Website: apple
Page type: cart
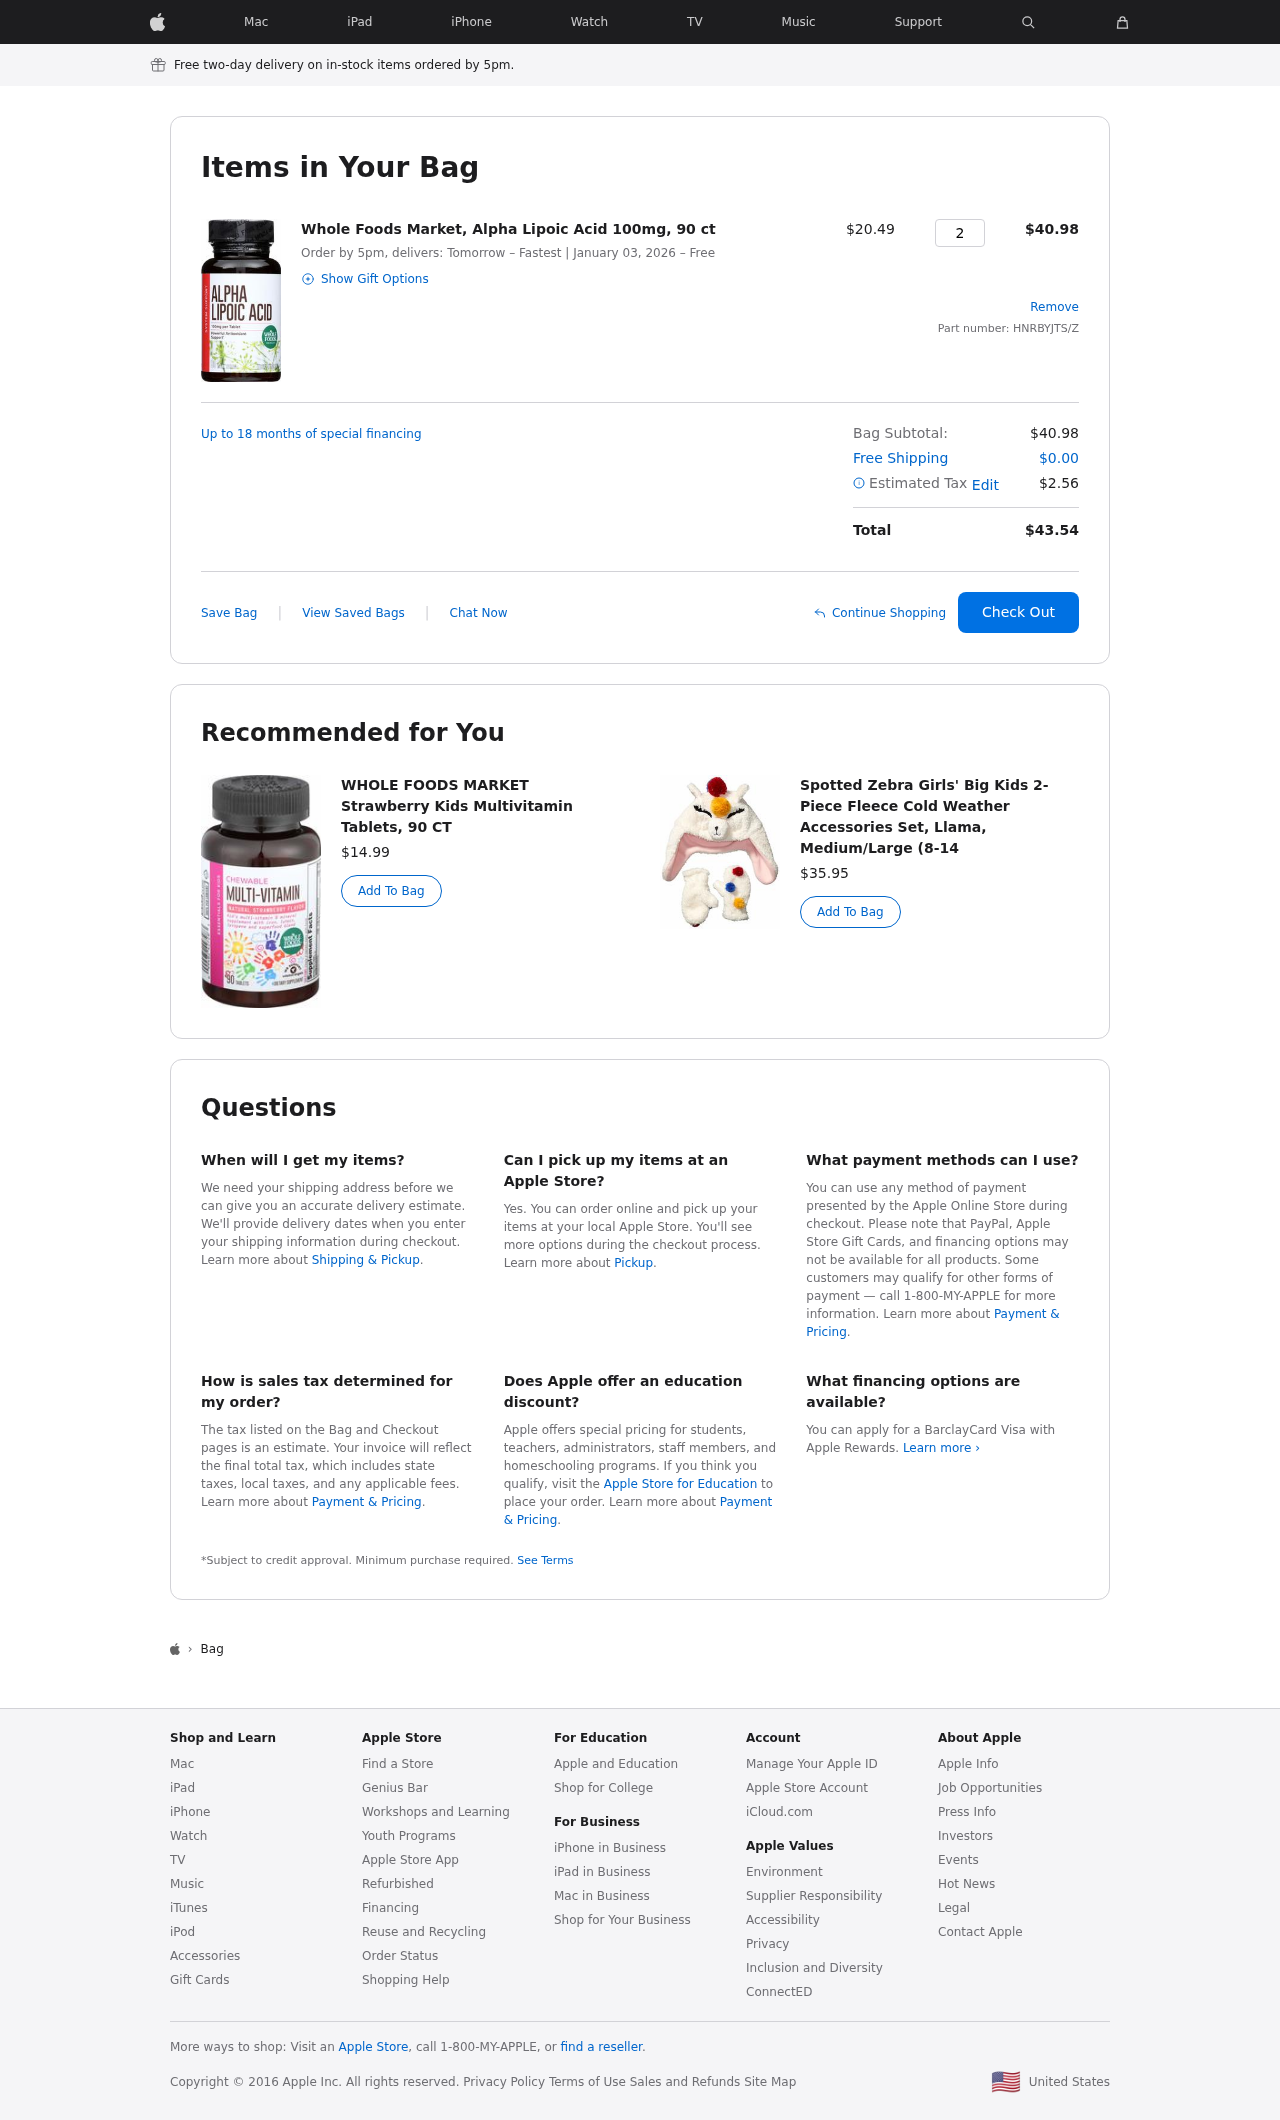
Product elements: key: PRODUCT1_NAME
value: Whole Foods Market, Alpha Lipoic Acid 100mg, 90 ct
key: PRODUCT1_PRICE
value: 20.49
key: PRODUCT1_QUANTITY
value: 2
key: PRODUCT2_NAME
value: WHOLE FOODS MARKET Strawberry Kids Multivitamin Tablets, 90 CT
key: PRODUCT2_PRICE
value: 14.99
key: PRODUCT3_NAME
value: Spotted Zebra Girls' Big Kids 2-Piece Fleece Cold Weather Accessories Set, Llama, Medium/Large (8-14
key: PRODUCT3_PRICE
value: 35.95
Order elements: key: ORDER_DELIVERY_DATE
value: January 03, 2026
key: ORDER_SUBTOTAL
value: $40.98
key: ORDER_ID
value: HNRBYJTS/Z
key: ORDER_SHIPPING_COST
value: $0.00
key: ORDER_TAX
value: $2.56
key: ORDER_TOTAL
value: $43.54